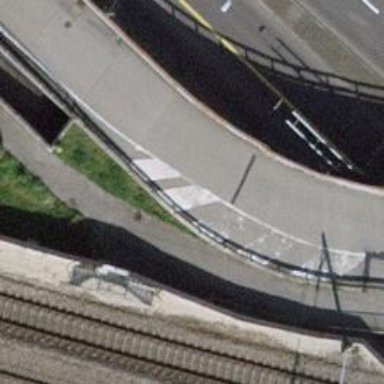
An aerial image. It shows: Footway with asphalt surface going through tunnel.